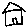
Label: house